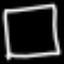
Label: square